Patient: sex M, age 32
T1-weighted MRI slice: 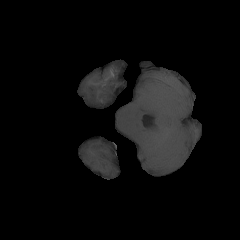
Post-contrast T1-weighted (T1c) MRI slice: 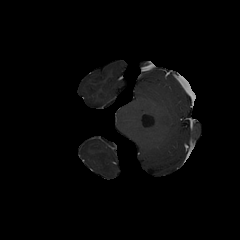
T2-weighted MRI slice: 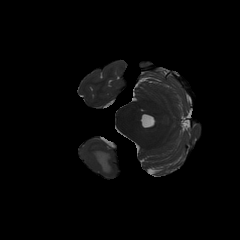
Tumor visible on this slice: yes
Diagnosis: Astrocytoma, IDH-mutant
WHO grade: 2